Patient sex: M
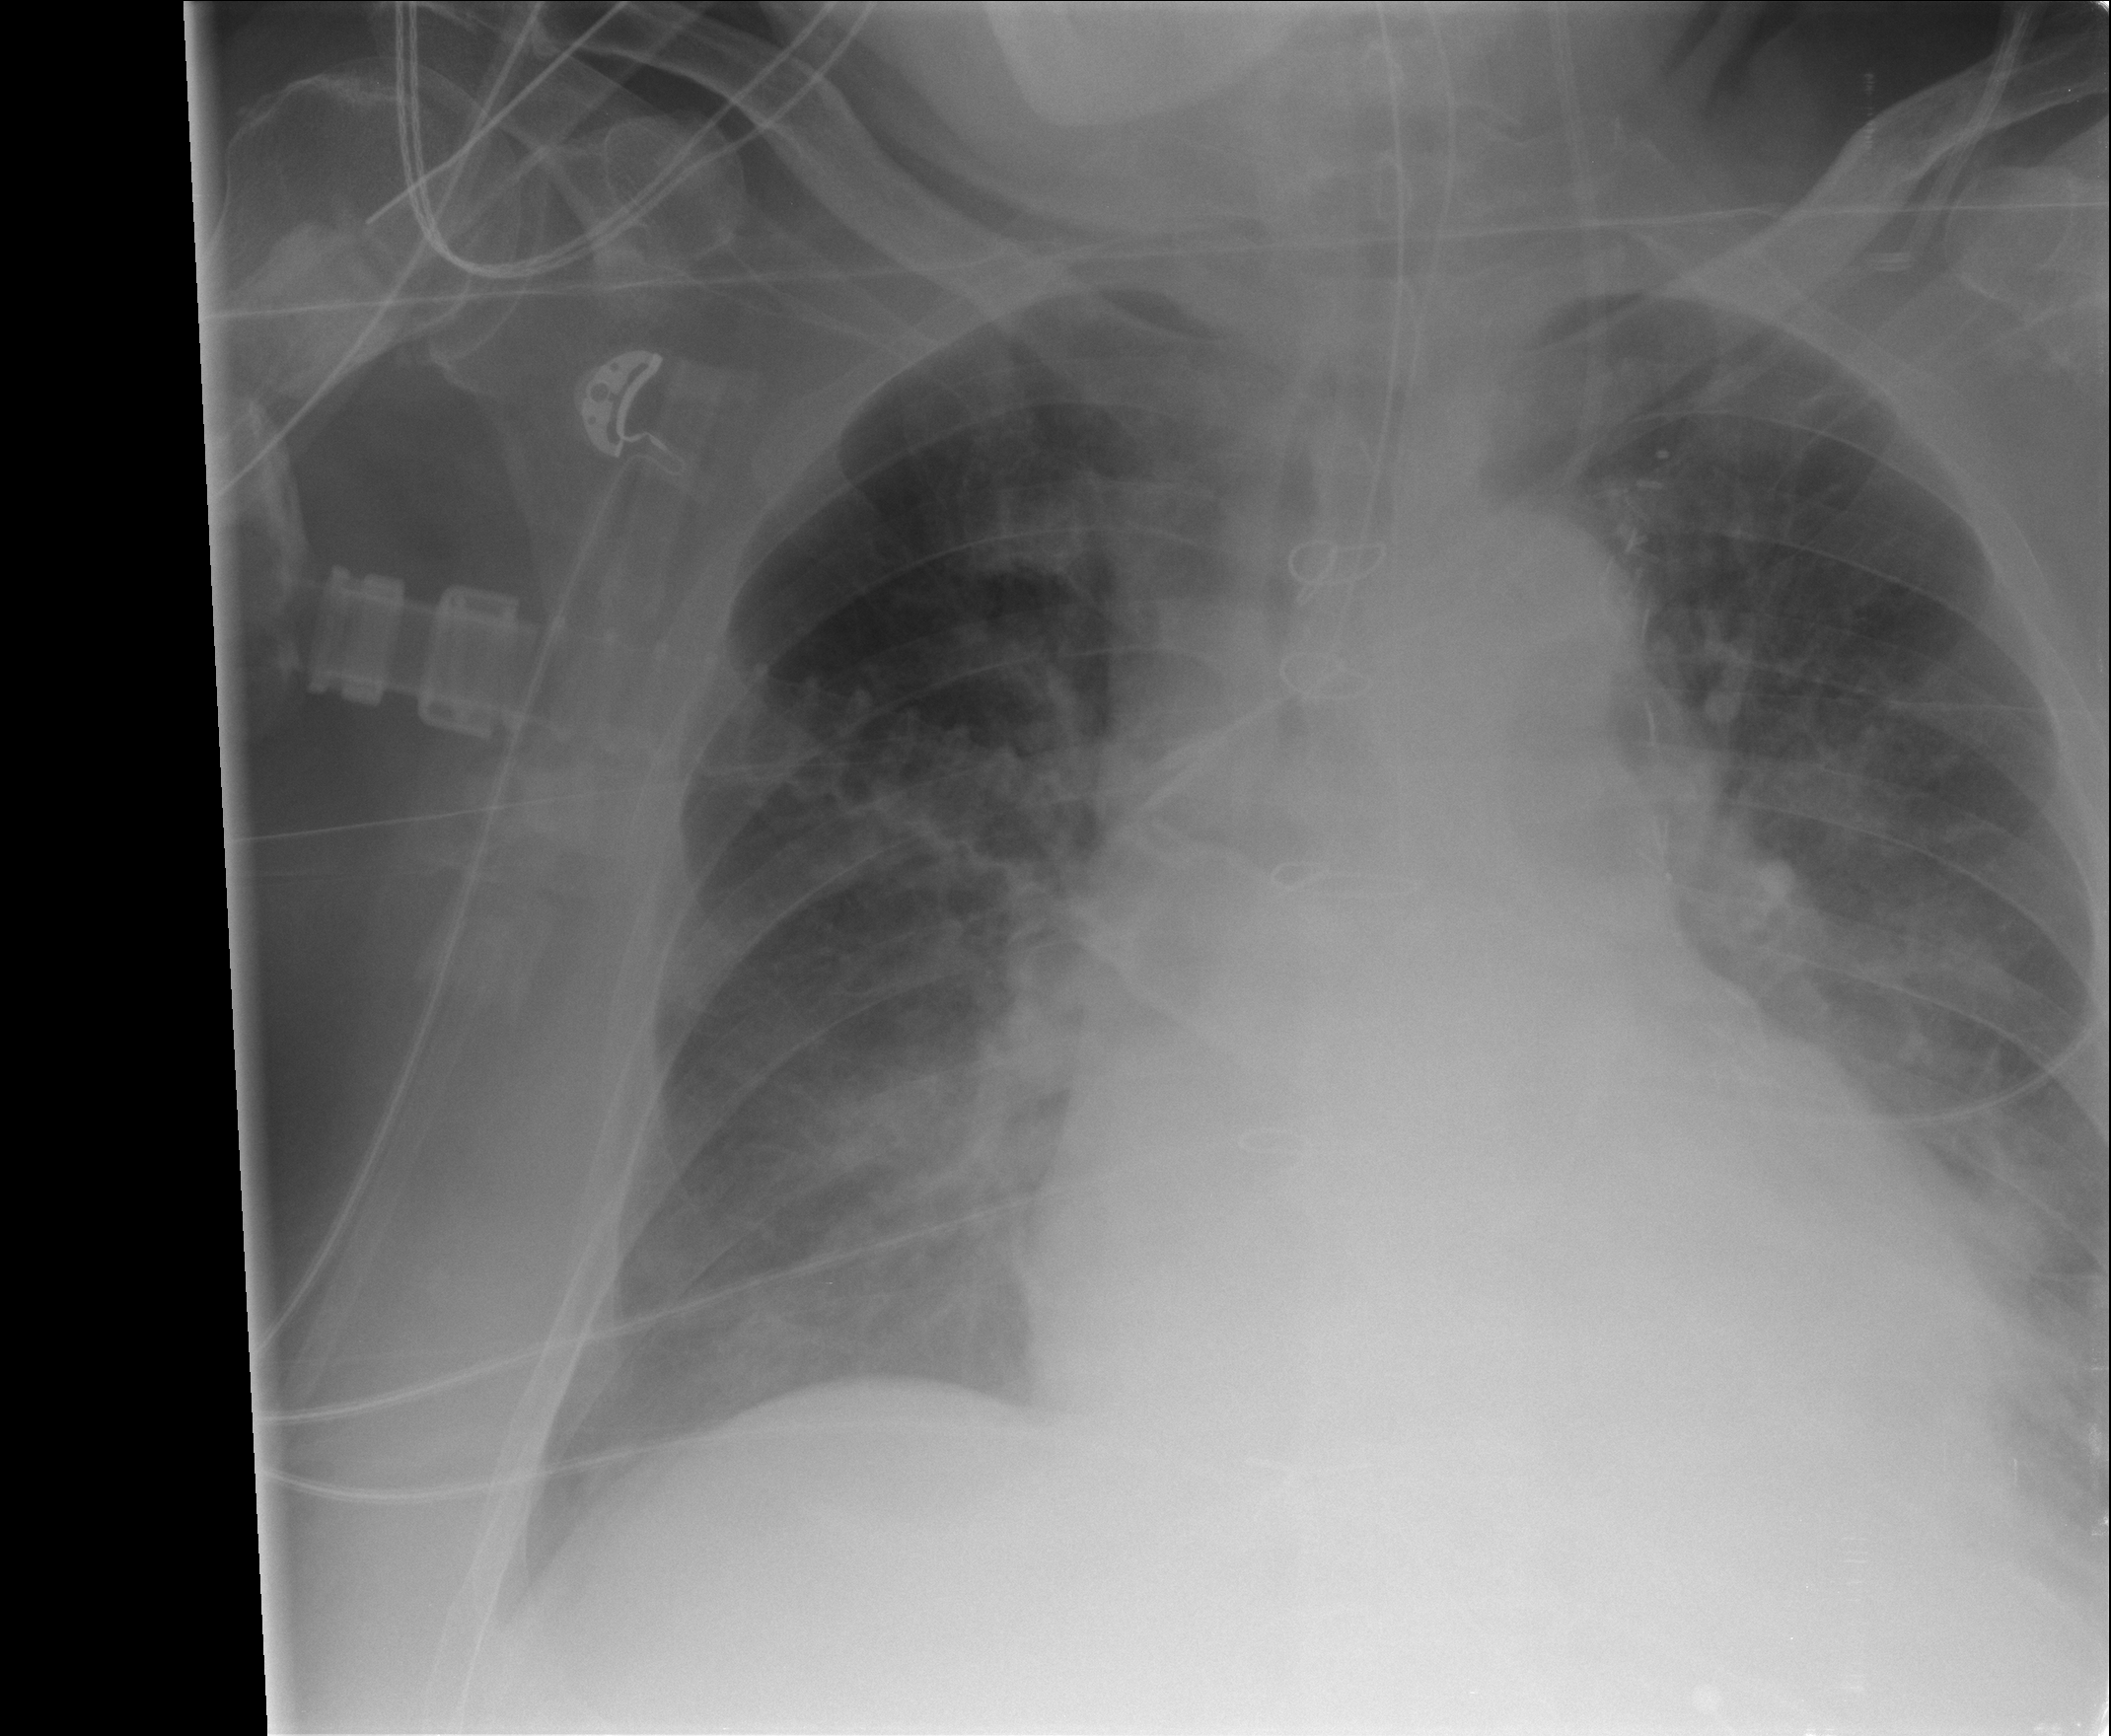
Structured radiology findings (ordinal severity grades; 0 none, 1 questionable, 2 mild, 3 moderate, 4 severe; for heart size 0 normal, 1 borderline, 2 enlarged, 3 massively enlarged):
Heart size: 2
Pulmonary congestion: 2
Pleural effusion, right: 1
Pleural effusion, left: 1
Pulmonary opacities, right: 2
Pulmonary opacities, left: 1
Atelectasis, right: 2
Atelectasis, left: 2